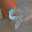
Label: 9